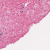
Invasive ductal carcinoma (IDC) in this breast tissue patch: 0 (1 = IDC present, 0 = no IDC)